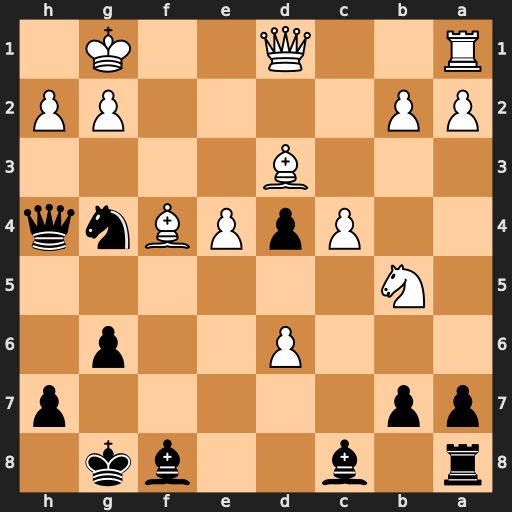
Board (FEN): r1b2bk1/pp5p/3P2p1/1N6/2PpPBnq/3B4/PP4PP/R2Q2K1
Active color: b
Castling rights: -
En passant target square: -
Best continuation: Qf2+ Kh1 Qxf4